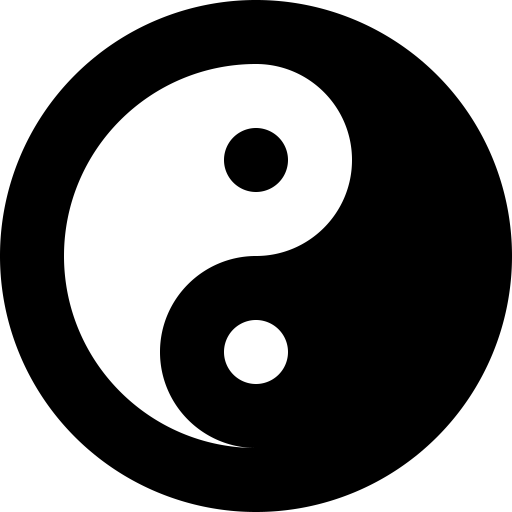
Tags: icon, FontAwesome, fa-icon, solid, yin, yang